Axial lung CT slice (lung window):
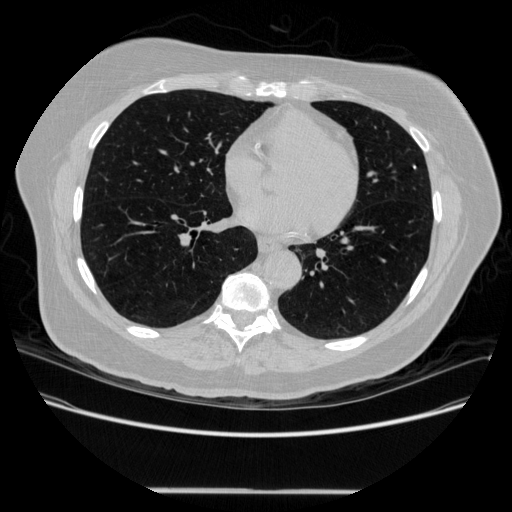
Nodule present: yes
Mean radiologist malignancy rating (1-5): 1.5